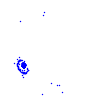
Particle: pion